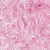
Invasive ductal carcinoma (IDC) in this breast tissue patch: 0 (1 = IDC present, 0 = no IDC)